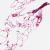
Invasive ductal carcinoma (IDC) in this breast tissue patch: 0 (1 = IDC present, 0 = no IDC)